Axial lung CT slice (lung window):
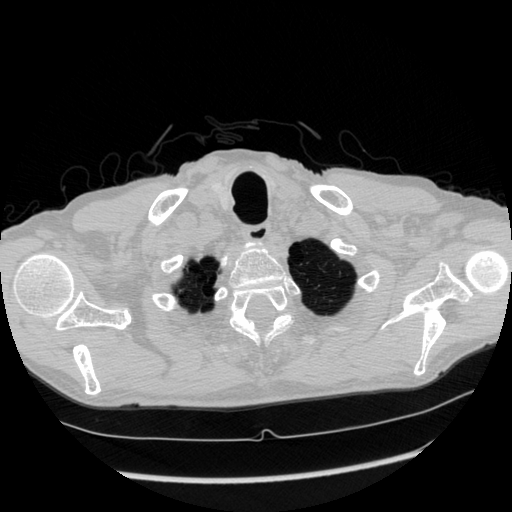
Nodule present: no